Interaction volume radius: 5 \u00c5
Interaction volume height: 10 \u00c5
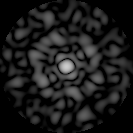
Disorder parameter: 0.8434